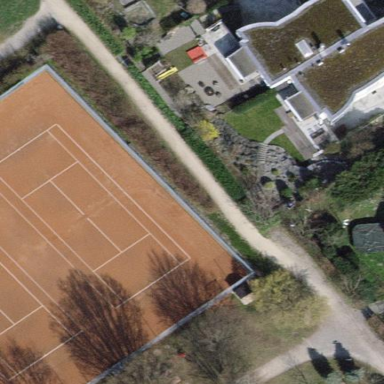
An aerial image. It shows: Tennis pitch with clay surface for leisure sports.